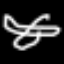
Label: airplane